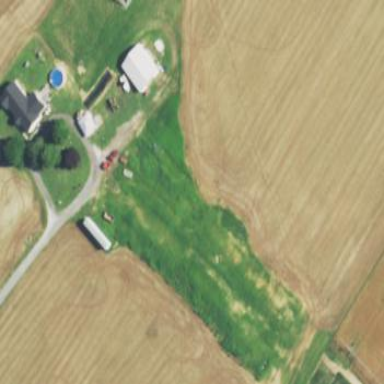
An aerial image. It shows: Farm auxiliary building.